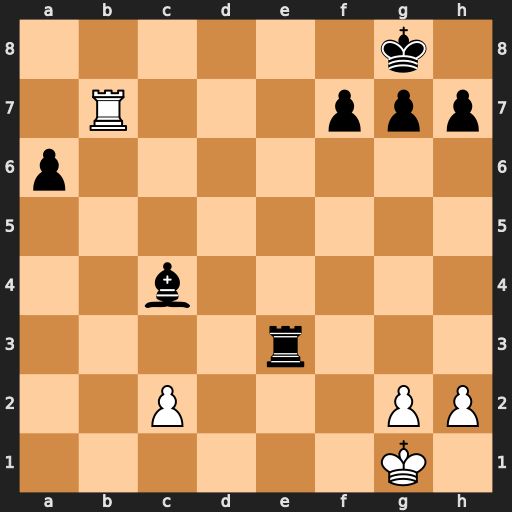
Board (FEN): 6k1/1R3ppp/p7/8/2b5/4r3/2P3PP/6K1
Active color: w
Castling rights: -
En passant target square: -
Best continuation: Rb8+ Re8 Rxe8#